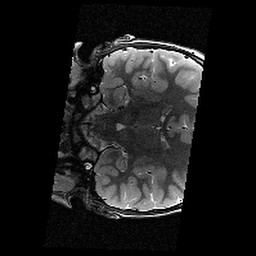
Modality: T2w
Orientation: coronal
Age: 9
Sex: female
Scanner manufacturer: siemens
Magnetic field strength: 3 T
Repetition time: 9.23 s
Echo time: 0.067 s